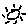
Label: sun